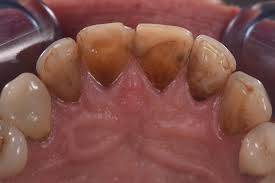
Condition: Tooth Discoloration